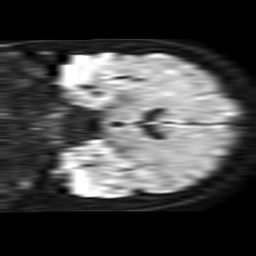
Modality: TRACE
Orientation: coronal
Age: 56
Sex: male
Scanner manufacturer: philips
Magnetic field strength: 1.5 T
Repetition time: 3.267 s
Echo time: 0.06922 s